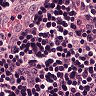
Metastatic tissue present: no